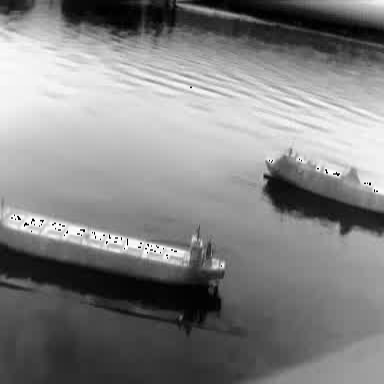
There is a liner in the infrared image.